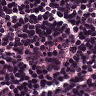
Metastatic tissue present: no